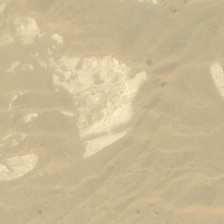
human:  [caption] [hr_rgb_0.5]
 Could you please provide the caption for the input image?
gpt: some ripples are in a piece of yellow desert .

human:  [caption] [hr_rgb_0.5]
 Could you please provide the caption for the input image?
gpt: some ripples are in a piece of yellow desert .

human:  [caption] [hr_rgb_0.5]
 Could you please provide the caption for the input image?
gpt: some ripples are in a piece of yellow desert .

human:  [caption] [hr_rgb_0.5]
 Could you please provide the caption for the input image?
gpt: some ripples are in a piece of yellow desert .

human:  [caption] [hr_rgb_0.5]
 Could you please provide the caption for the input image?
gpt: some ripples are in a piece of yellow desert .